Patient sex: M
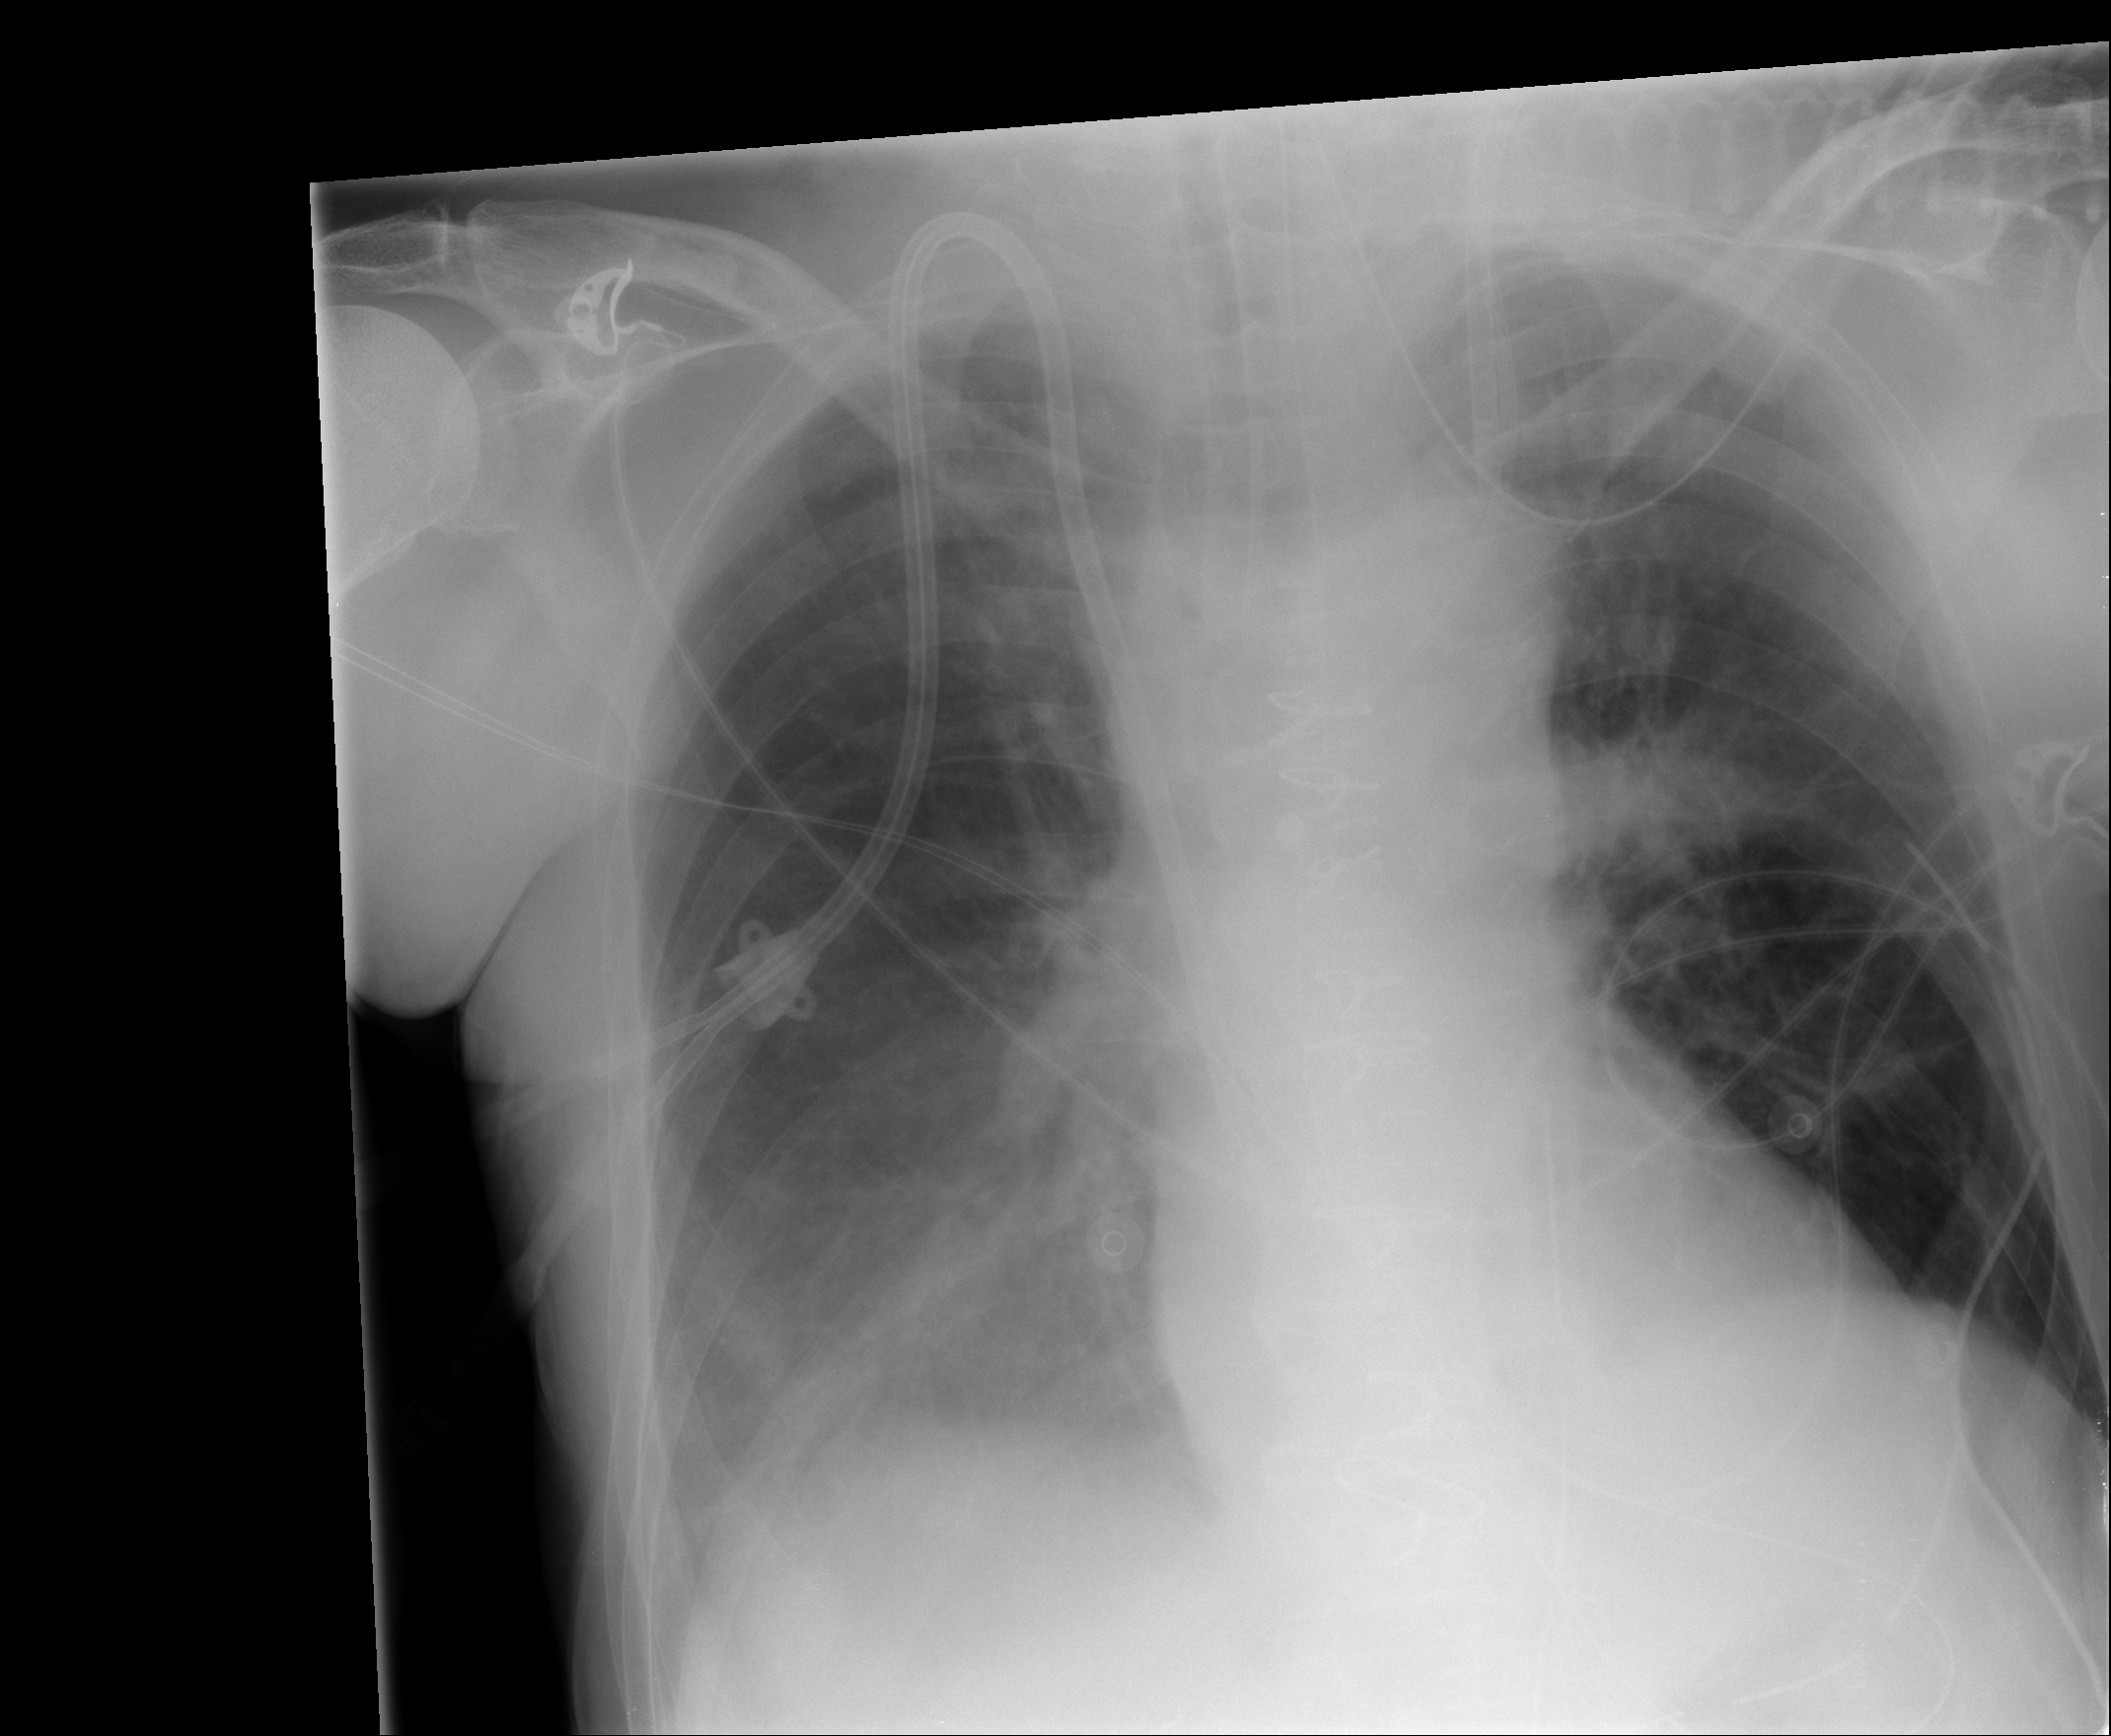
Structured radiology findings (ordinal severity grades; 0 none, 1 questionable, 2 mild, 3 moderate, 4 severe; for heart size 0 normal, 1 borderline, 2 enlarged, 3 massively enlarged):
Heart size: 0
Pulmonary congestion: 0
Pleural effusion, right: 2
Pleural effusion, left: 0
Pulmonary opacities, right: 0
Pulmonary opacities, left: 0
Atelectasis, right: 2
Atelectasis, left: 0